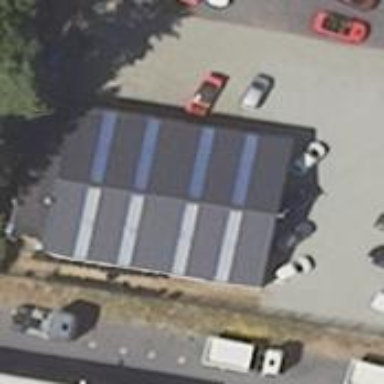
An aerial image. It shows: Car shop building.